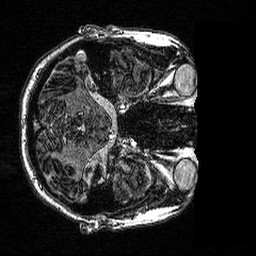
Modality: MP2RAGE
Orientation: axial
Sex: female
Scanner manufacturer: siemens
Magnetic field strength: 3 T
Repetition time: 5 s
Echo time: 0.00292 s